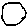
Label: circle